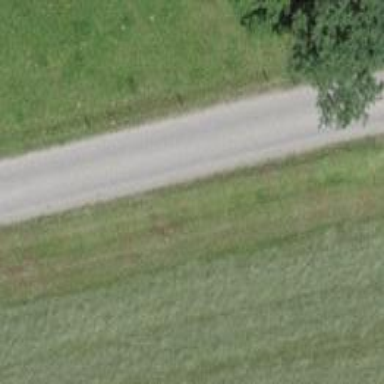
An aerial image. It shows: Unclassified asphalt road with no sidewalk.